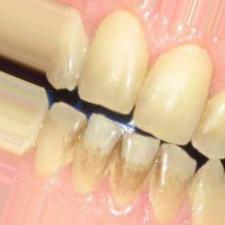
Condition: Tooth Discoloration